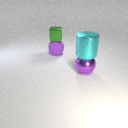
large purple metal sphere below large cyan metal cylinder